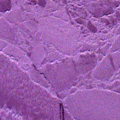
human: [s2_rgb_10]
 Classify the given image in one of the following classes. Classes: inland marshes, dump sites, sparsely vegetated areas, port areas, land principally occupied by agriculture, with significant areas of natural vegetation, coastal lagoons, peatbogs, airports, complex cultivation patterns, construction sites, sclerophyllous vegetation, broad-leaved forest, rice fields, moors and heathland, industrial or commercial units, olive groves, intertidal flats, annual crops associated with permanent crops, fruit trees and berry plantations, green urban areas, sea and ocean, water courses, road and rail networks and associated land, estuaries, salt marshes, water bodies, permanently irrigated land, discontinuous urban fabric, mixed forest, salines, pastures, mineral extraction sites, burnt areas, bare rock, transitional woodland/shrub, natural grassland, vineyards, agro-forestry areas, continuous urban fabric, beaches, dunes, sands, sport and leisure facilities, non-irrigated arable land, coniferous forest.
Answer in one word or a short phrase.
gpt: sea and ocean